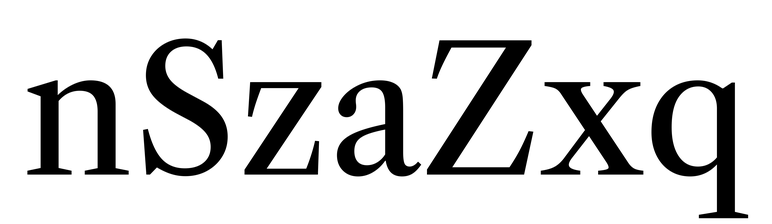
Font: LibreCaslonText_Regular